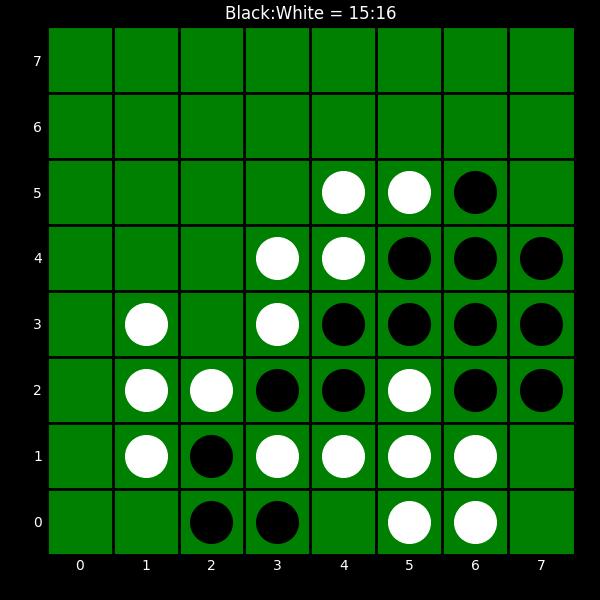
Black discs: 15
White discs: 16